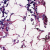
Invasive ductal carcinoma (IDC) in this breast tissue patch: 0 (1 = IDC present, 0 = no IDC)